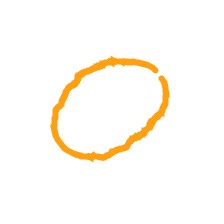
Shape: circle